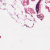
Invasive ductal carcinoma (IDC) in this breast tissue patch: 0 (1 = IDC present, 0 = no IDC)